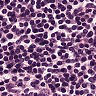
Metastatic tissue present: no